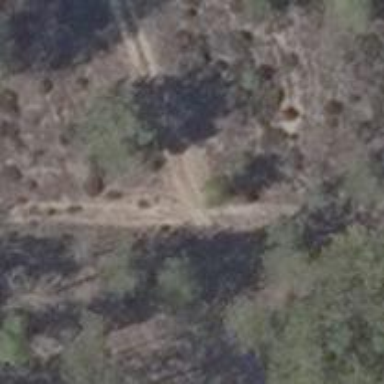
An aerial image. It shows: Sandy track with grade4 tracktype.